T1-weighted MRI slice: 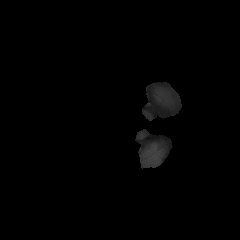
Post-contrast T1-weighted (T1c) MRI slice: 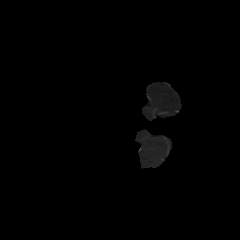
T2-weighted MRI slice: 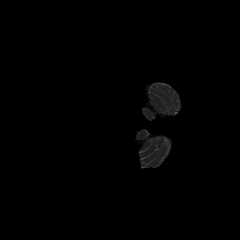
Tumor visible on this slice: no